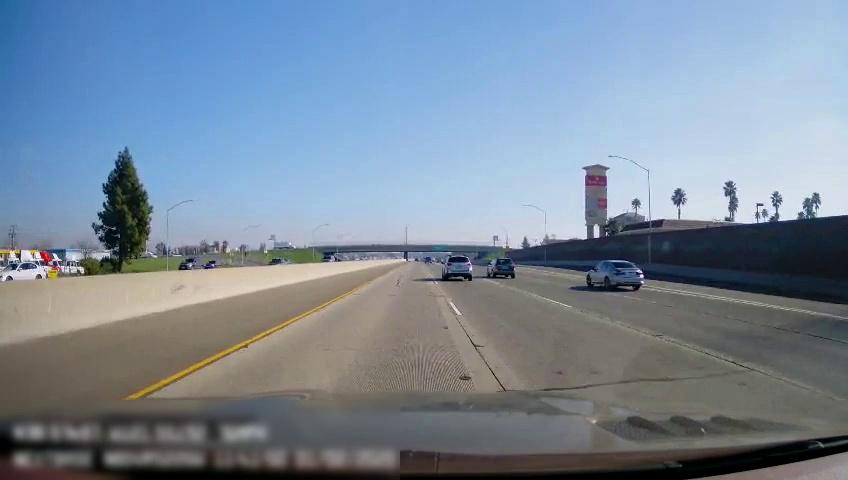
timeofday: Day
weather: Sunny
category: Vehicles | Car
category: Vehicles | SUV
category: Vehicles | Car
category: Vehicles | SUV
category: Vehicles | Car
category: Drivable Space
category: Vehicles | SUV
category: Vehicles | Car
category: Vehicles | SUV
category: Lanes | Current Lane
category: Lanes | Current Lane
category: Lanes | Current Lane
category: Lanes | Alternate Lane
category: Lanes | Alternate Lane
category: Lanes | Alternate Lane
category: Traffic | Signs